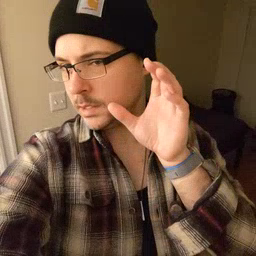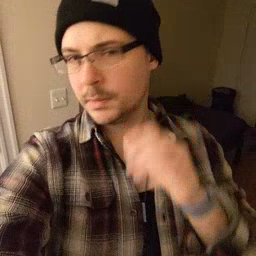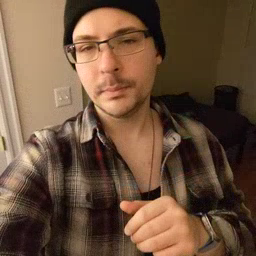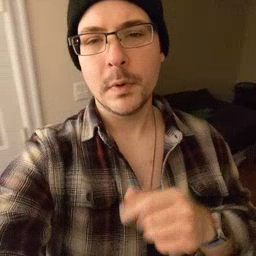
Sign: listen